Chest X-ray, PA view. Patient: 61 years old, sex F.
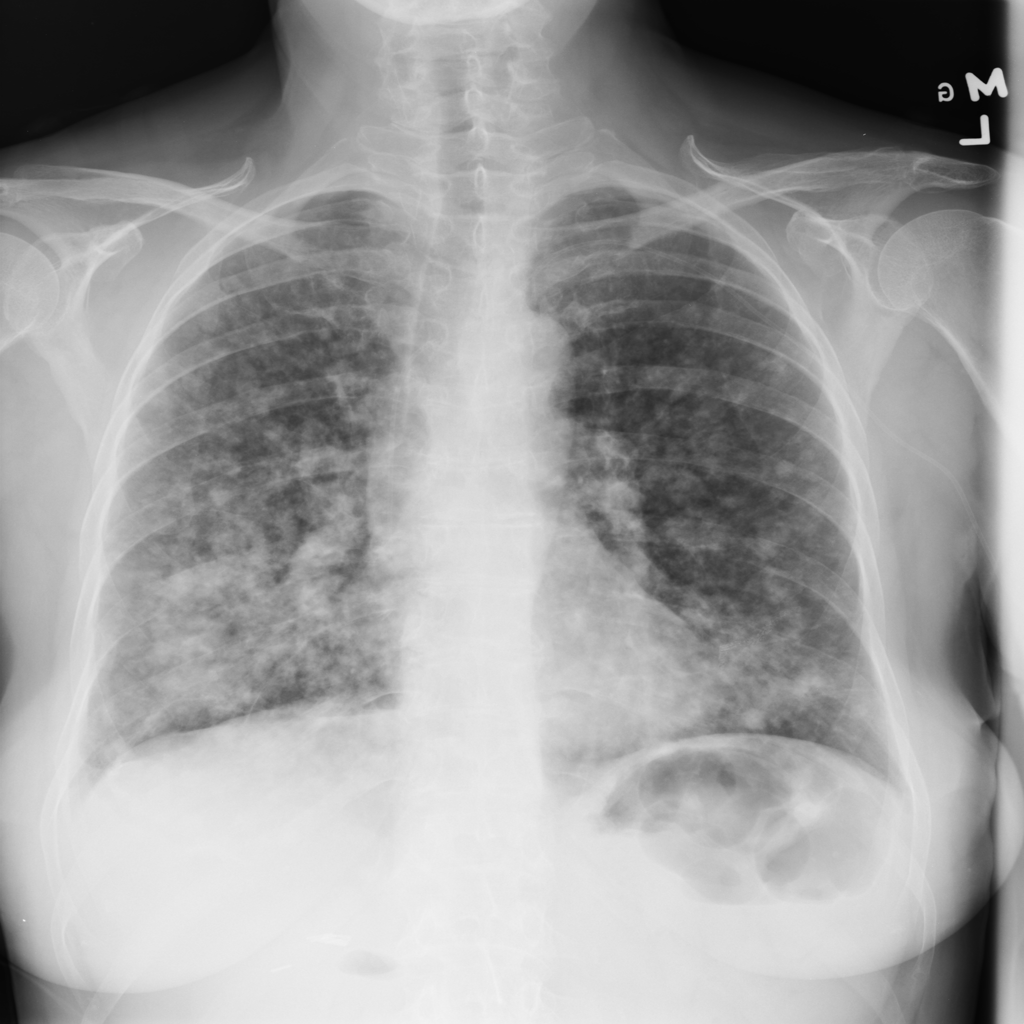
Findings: Nodule